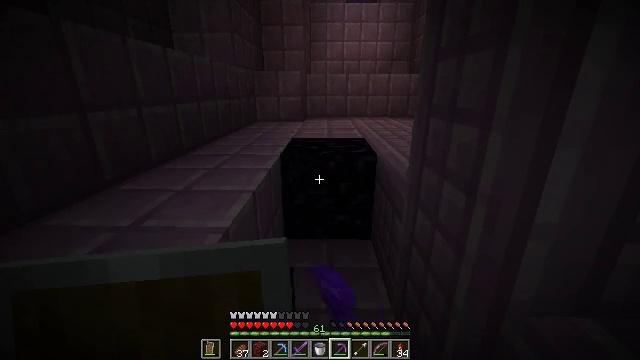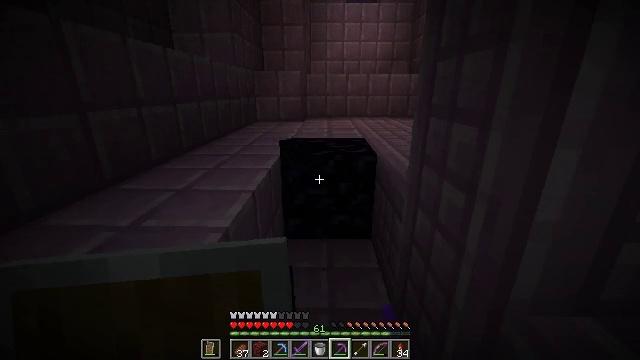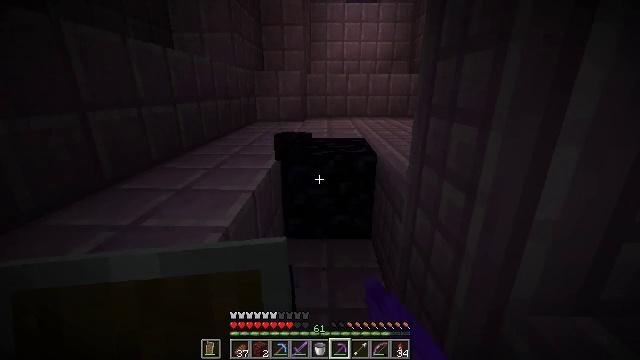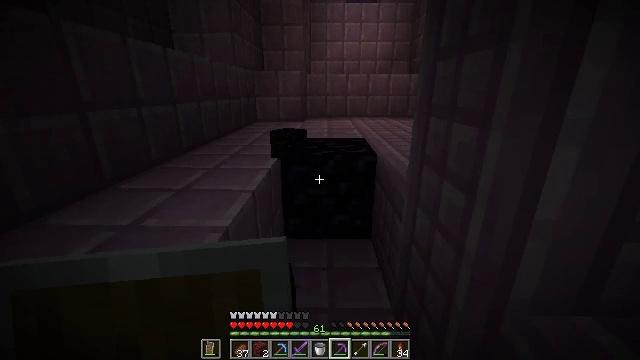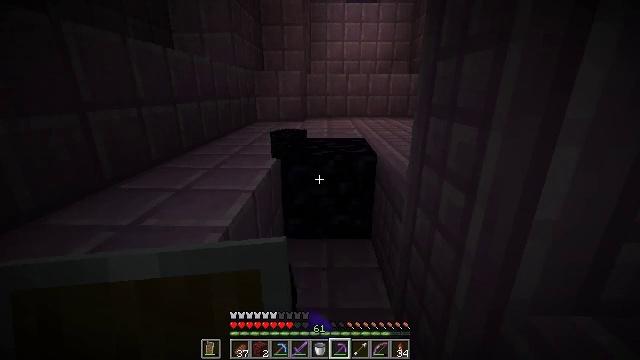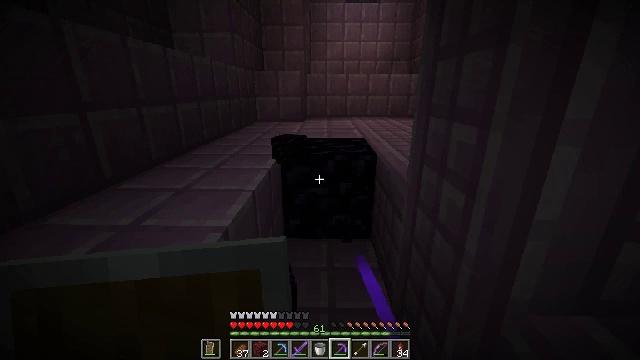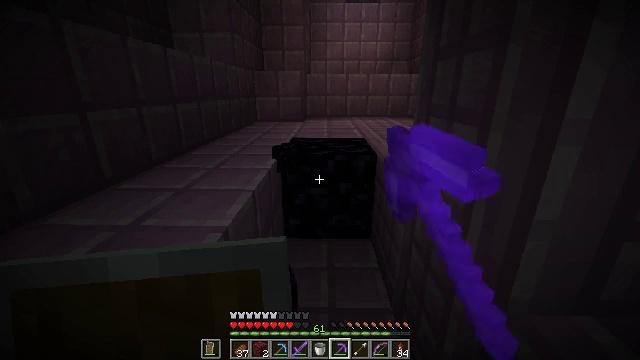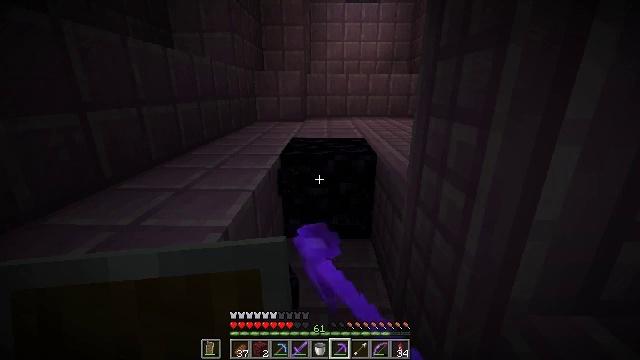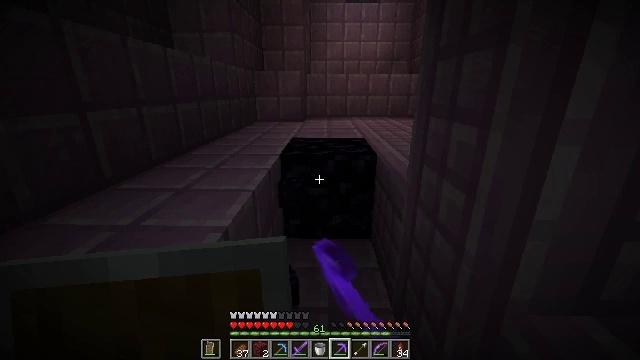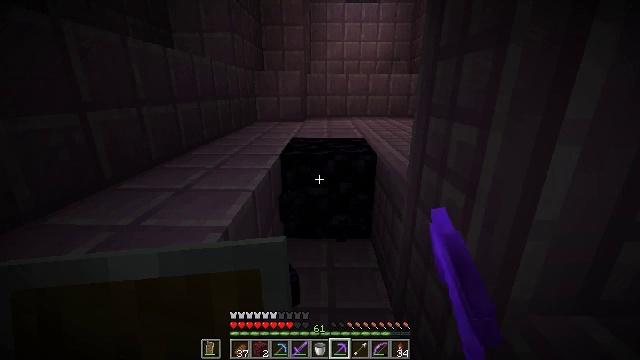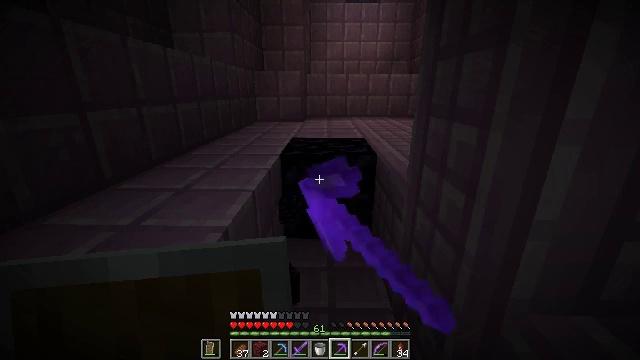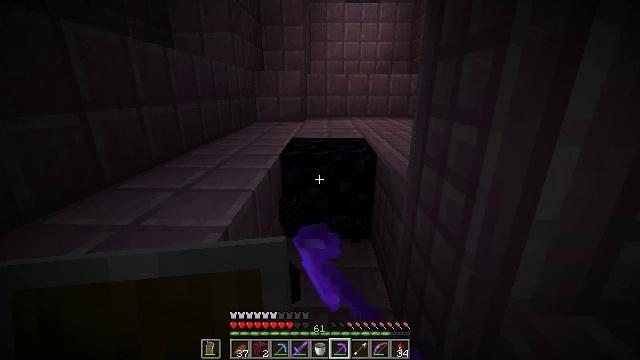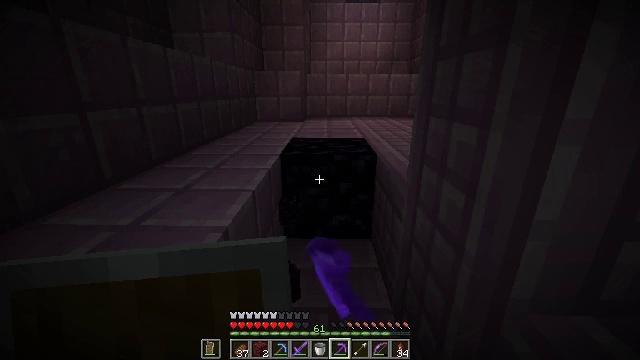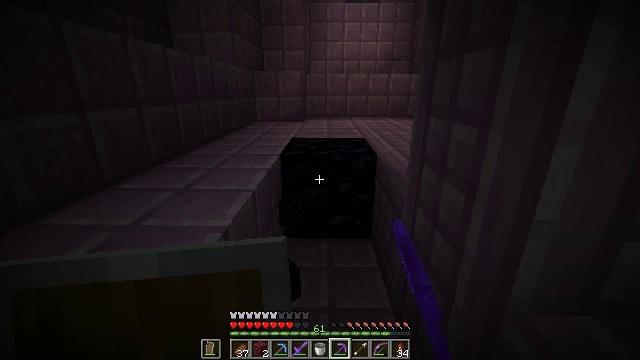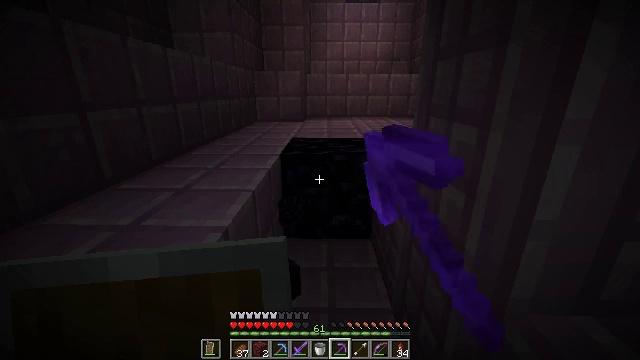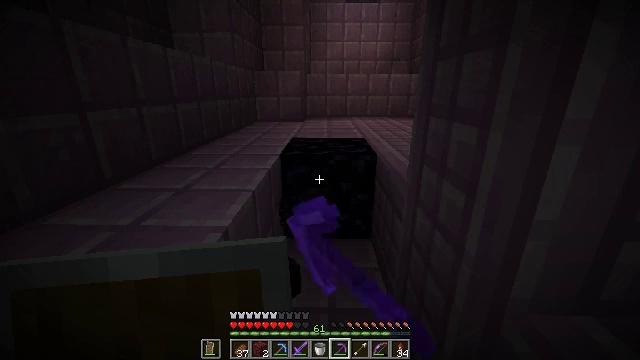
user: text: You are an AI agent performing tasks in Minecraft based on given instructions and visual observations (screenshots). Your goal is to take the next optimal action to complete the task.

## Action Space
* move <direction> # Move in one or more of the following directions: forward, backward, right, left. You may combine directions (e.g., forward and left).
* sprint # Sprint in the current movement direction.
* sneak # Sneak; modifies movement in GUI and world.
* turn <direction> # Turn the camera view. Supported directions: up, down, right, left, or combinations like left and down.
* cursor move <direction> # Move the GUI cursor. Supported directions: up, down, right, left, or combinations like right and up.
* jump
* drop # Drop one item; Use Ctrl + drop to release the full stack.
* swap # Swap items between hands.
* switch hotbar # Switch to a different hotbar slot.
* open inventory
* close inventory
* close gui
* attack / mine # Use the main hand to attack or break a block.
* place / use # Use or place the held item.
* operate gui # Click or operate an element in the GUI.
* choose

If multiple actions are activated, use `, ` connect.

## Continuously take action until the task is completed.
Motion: motion action
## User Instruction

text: Gather obsidian from a lava source.
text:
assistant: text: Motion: attack / mine
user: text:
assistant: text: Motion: attack / mine
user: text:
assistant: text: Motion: attack / mine
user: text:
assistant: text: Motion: attack / mine
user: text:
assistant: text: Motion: attack / mine
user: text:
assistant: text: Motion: attack / mine
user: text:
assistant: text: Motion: attack / mine
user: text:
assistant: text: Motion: attack / mine
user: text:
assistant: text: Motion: attack / mine
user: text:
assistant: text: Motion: attack / mine
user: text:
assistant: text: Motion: attack / mine
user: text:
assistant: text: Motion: attack / mine
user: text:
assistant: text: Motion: attack / mine
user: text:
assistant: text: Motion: attack / mine
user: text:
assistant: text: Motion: attack / mine
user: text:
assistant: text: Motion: attack / mine
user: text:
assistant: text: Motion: attack / mine
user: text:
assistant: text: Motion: attack / mine
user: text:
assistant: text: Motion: attack / mine
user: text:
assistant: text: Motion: attack / mine
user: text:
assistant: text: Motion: attack / mine
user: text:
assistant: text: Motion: attack / mine
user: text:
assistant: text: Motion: attack / mine
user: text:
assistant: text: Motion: attack / mine
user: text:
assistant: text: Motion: attack / mine
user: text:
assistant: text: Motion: attack / mine
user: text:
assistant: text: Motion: attack / mine
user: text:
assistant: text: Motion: attack / mine
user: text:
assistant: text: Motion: attack / mine
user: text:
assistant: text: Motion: attack / mine